Field crop: maize
Growth stage: 2
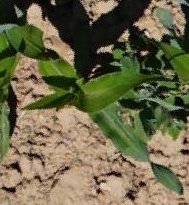
Species: maize